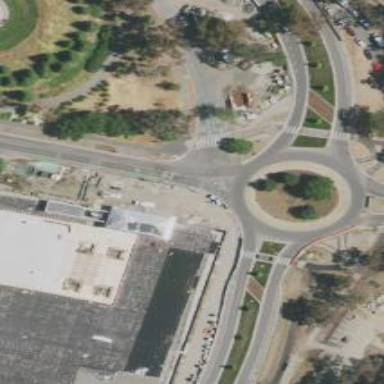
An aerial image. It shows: Tertiary road leading to roundabout junction.